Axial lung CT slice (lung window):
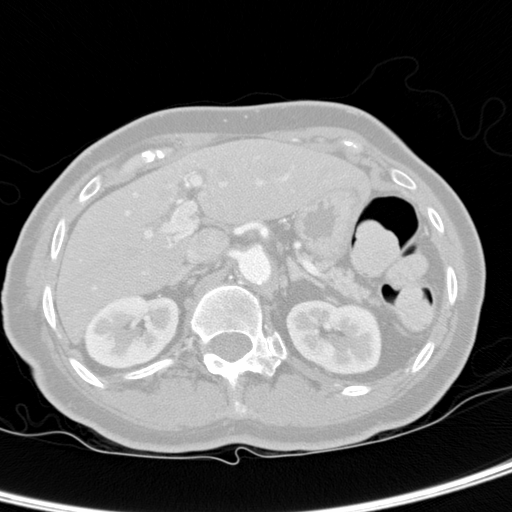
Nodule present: no